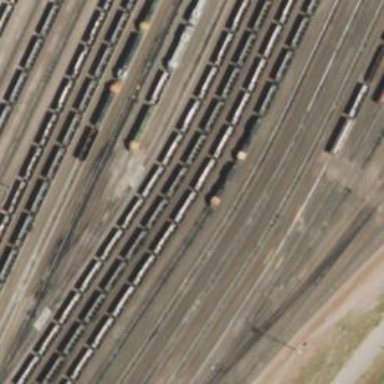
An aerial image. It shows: Railway yard in service.